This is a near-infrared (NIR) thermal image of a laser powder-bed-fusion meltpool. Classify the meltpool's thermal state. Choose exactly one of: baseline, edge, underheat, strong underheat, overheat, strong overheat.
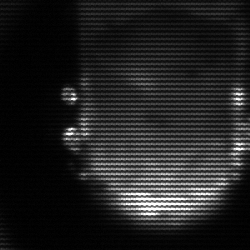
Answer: baseline